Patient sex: M
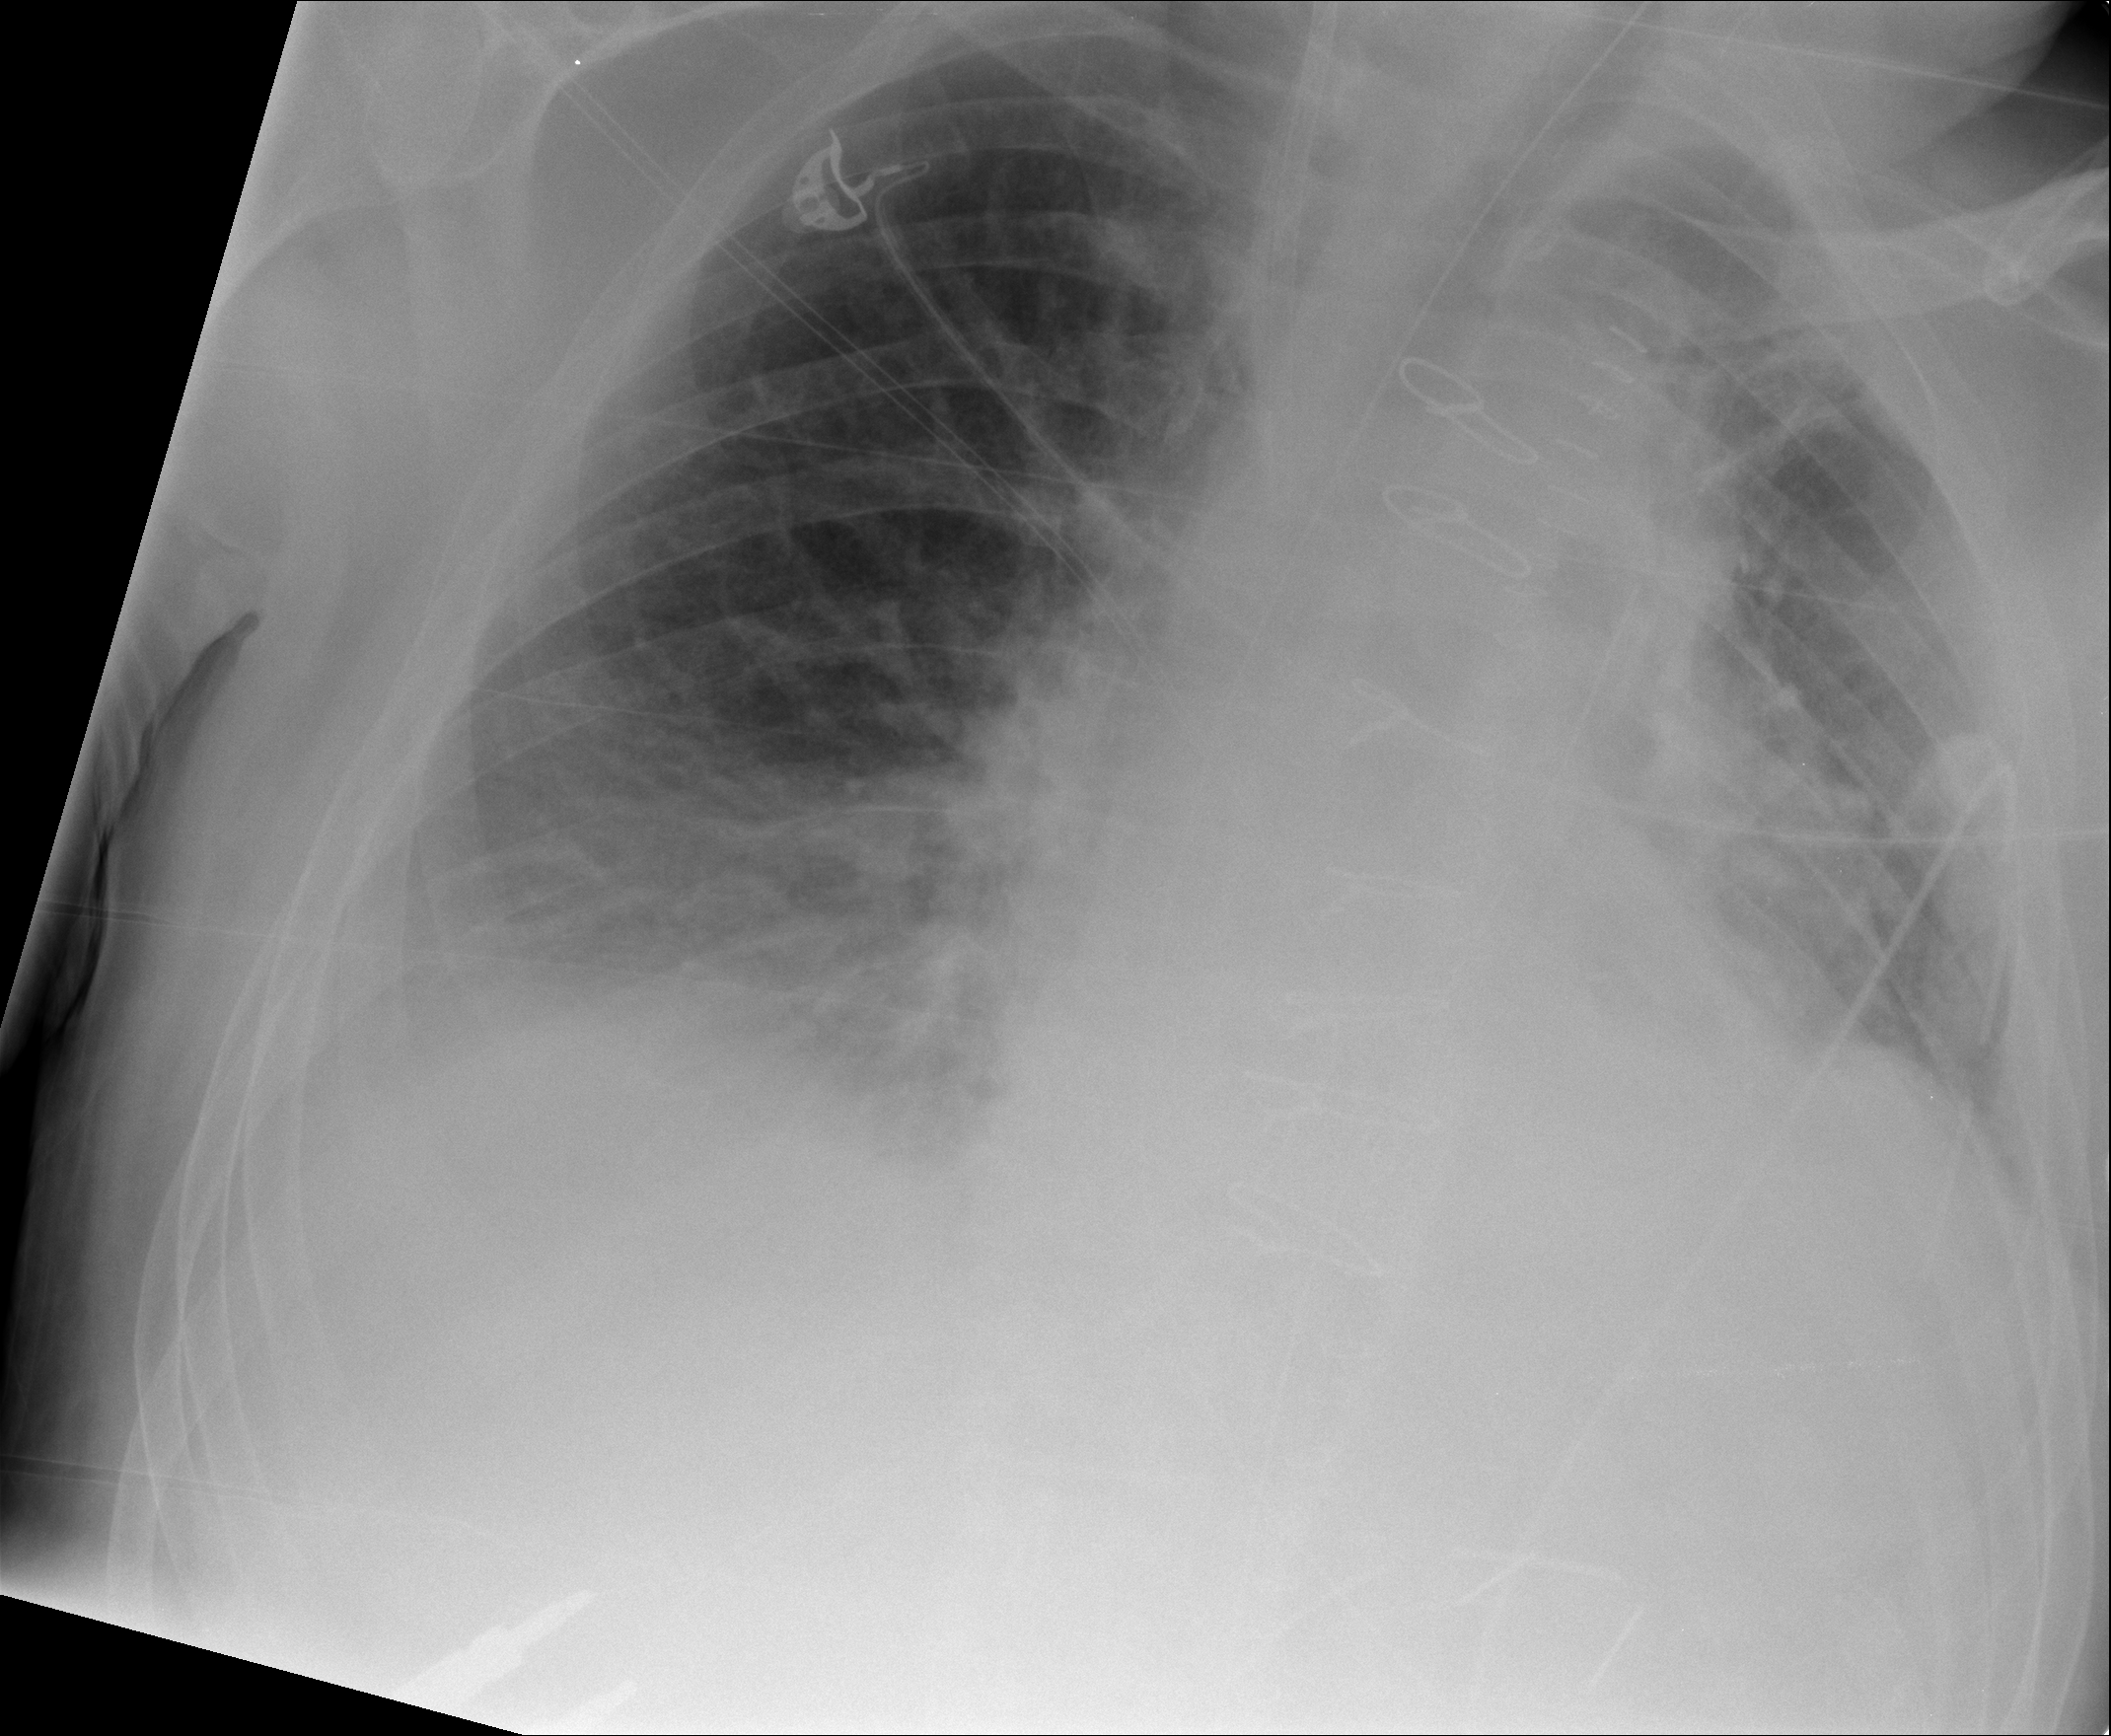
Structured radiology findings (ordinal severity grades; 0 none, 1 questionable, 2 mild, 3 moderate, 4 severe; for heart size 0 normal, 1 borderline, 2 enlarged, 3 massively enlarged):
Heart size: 3
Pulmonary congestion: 3
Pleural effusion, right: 2
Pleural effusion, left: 2
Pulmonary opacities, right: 0
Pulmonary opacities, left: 0
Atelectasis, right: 2
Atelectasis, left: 2